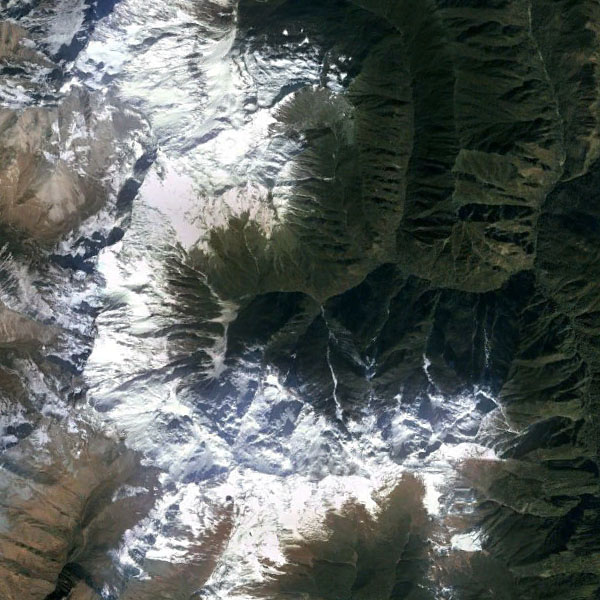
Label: Mountain